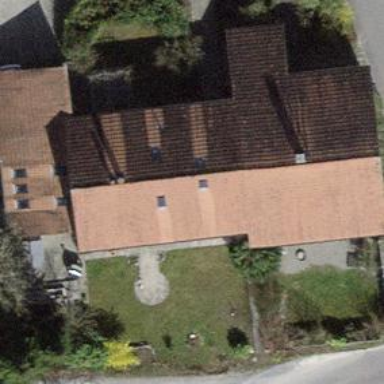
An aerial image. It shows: Building with tile roof.